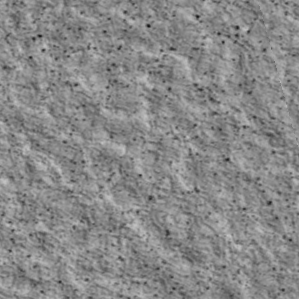
Label: non_frost